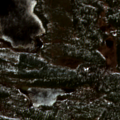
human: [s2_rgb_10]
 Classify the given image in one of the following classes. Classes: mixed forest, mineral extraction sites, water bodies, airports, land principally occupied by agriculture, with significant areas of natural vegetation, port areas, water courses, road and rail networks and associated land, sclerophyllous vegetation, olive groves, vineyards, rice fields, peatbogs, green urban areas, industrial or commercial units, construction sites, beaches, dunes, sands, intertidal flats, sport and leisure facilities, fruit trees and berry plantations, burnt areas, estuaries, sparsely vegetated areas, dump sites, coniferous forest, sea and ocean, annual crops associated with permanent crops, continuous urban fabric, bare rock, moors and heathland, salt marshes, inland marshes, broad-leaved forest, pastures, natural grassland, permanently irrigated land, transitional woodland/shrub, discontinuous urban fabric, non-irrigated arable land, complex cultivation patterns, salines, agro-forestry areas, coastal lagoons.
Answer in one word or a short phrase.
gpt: coniferous forest, transitional woodland/shrub, water bodies